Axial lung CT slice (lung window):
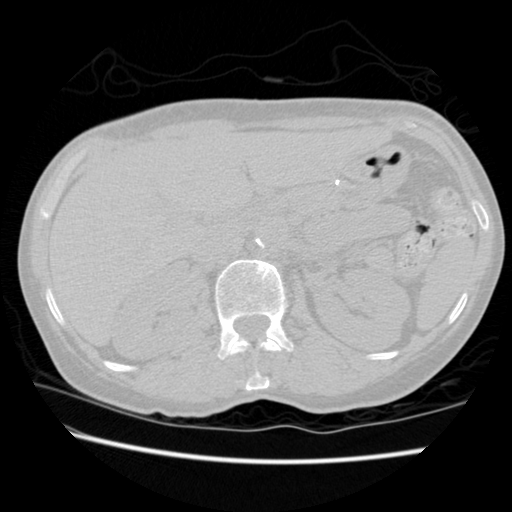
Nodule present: no